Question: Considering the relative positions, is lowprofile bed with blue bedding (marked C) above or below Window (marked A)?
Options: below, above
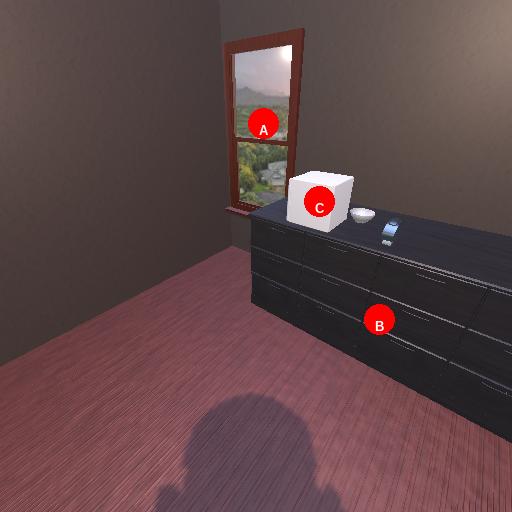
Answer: below